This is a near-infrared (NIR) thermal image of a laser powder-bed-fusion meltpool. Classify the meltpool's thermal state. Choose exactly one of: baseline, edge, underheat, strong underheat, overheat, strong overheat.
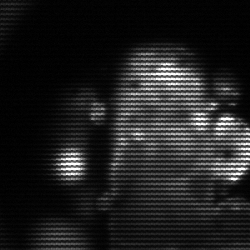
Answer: strong underheat